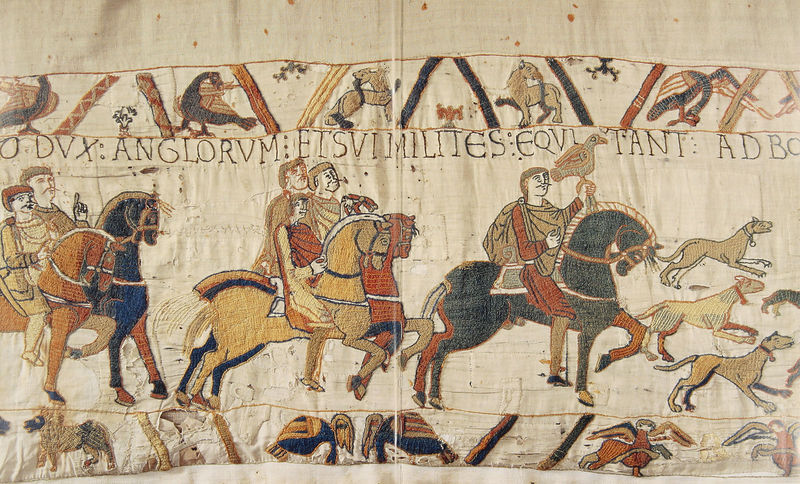
Titel: Teppich von Bayeux
Institution: Bayeux, Städtisches Museum
Schlagwörter: blau, falke, mann, vogel, gelb, braun, finger, männer, orange, schwarz, weiss, hund, hunde, rot, tier, tiere, tuch, teppich, bestickt, stickerei, stoff, adel, pferd, pferde, reiter, rappe, reiten, ritt, schrift, halsband, soldaten, ritter, anführer, heer, jagd, mittelalter, greifvogel, tapisserie, umhänge, adlige, treibjagd, löwe, gestickt, angeln, wilhelm, latein, britisch, falkner, reiterei, führer, teiter, gewoben, stickerrei, englsich, bayeux, harald, fü+hrer, lateinschrift